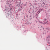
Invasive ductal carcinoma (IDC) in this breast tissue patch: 0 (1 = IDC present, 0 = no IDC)